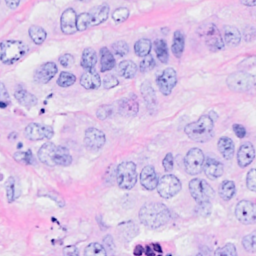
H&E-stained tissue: Breast